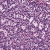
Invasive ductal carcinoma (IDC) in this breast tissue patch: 1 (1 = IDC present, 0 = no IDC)